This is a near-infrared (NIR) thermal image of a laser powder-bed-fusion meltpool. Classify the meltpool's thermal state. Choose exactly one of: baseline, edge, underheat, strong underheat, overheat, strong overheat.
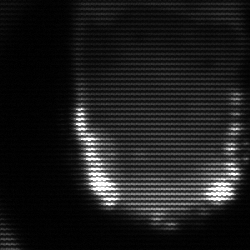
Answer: baseline